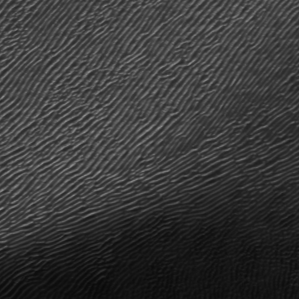
Label: frost